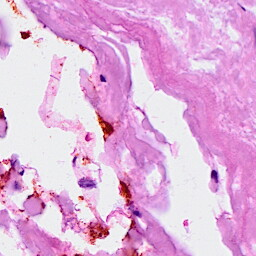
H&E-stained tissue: Breast